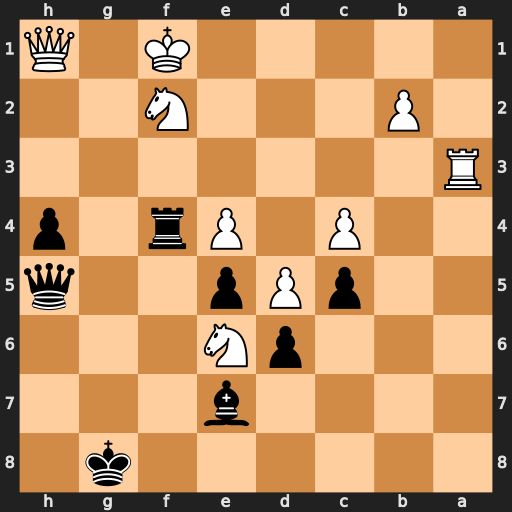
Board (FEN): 6k1/4b3/3pN3/2pPp2q/2P1Pr1p/R7/1P3N2/5K1Q
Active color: b
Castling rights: -
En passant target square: -
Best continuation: Qd1+ Kg2 Rxf2+ Kxf2 Qxh1